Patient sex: M
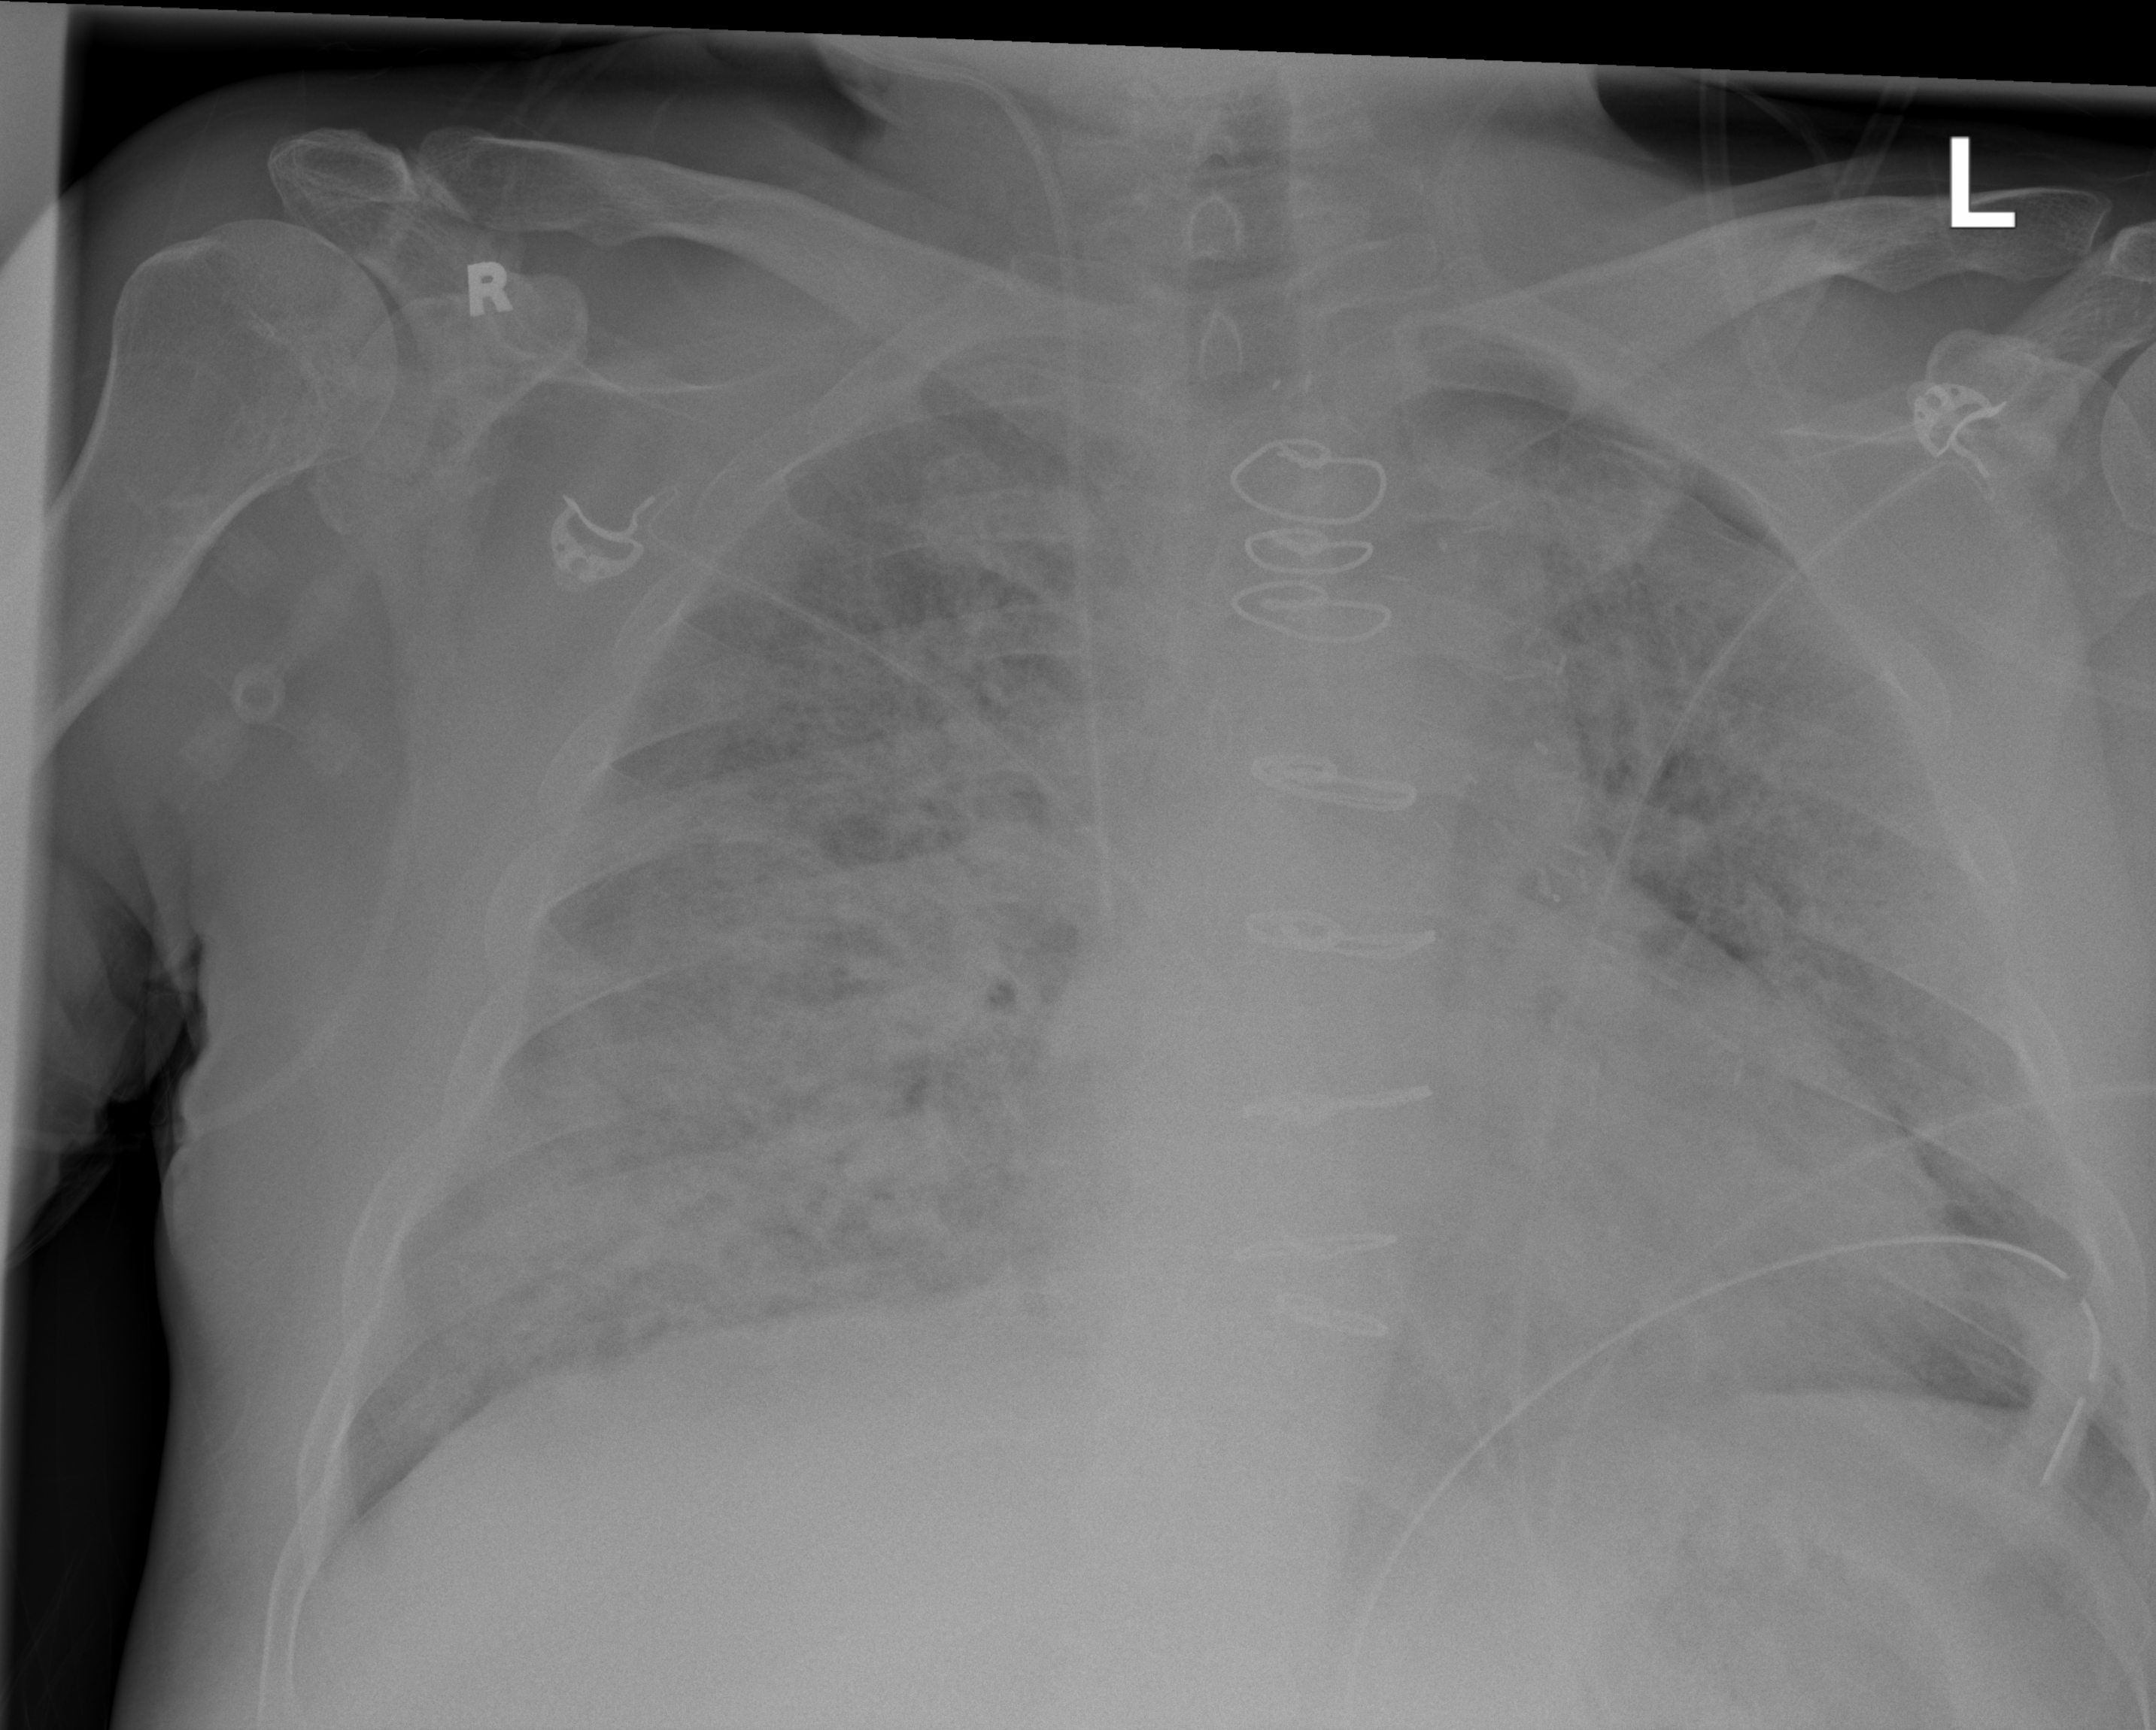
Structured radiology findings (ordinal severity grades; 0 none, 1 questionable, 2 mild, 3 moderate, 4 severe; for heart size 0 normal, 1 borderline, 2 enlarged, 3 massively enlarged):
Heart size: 2
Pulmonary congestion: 4
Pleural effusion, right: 1
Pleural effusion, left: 0
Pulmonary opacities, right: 4
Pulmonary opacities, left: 3
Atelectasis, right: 3
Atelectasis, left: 3